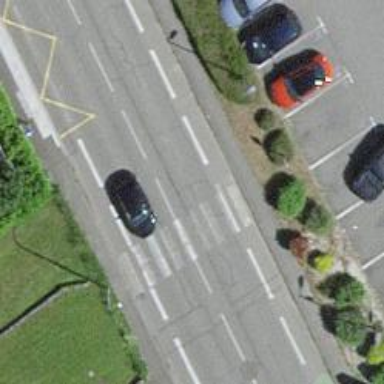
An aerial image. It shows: Zebra crossing for pedestrians.